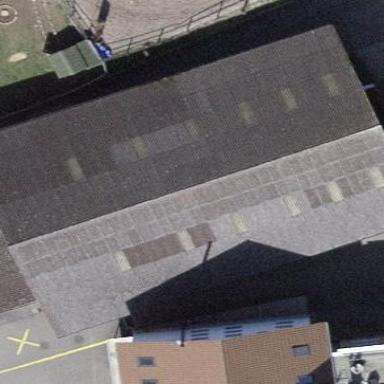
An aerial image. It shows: Warehouse.